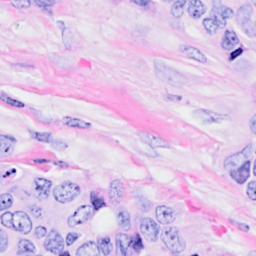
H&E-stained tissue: Breast